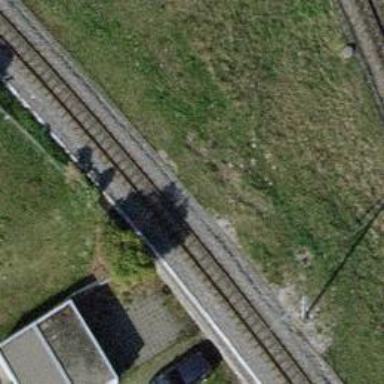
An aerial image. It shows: Narrow-gauge railway track with electrified contact line. The railway has one track.